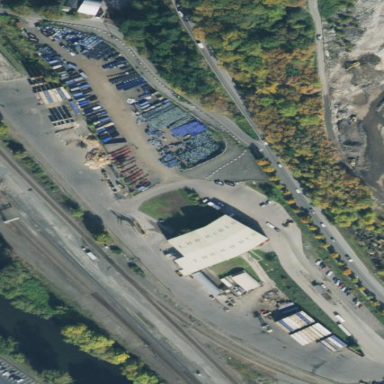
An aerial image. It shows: Industrial area with waste transfer station.